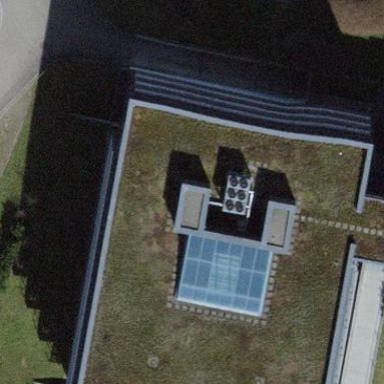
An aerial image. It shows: Office building with tiled roof.